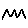
Label: zigzag